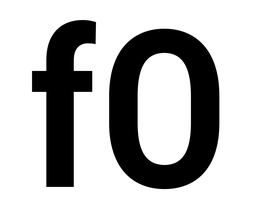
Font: Roboto_Condensed_SemiBold